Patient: sex F, age 59
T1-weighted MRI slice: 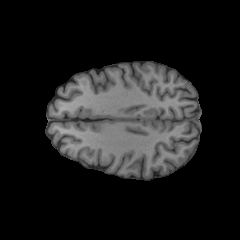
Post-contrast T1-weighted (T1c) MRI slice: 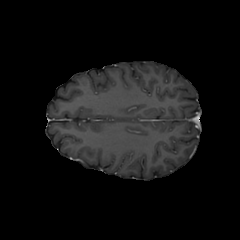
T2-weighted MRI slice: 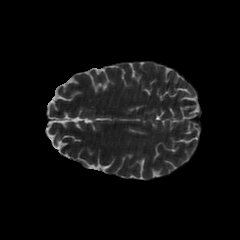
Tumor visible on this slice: no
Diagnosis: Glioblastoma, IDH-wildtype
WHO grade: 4